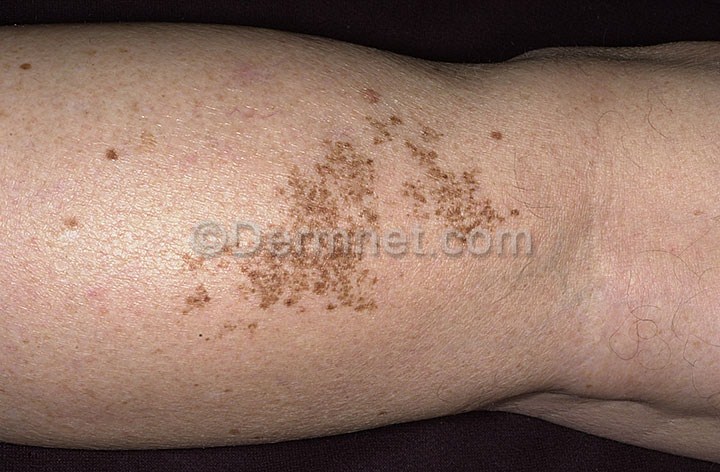
Disease: Melanoma Skin Cancer Nevi and Moles